Interaction volume radius: 5 \u00c5
Interaction volume height: 10 \u00c5
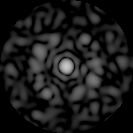
Disorder parameter: 0.8542